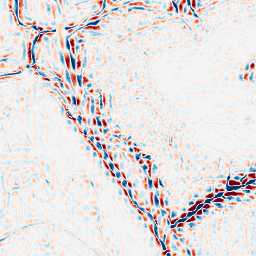
Category: wavelet
Decomposition family: wavelet_dwt
Decomposition parameters: wavelet: db4
level: 3
Upsampling method: cubic_catmull_rom
Upsampling parameters: scale: 4
Upsampling scale: 4